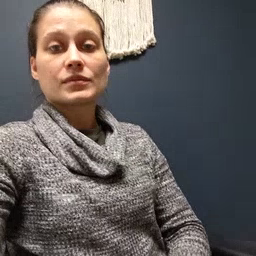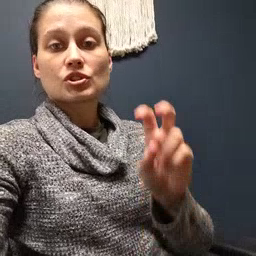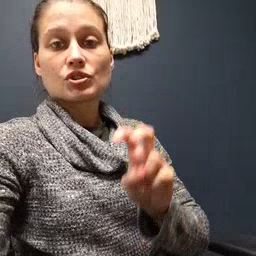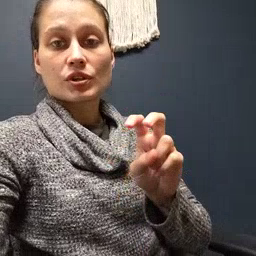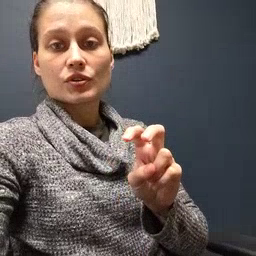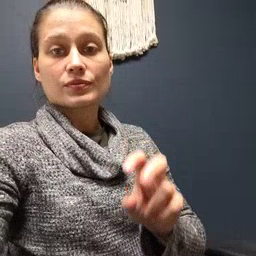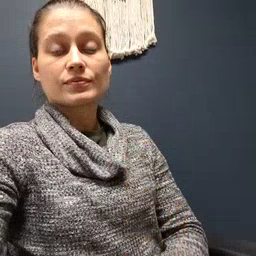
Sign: chair